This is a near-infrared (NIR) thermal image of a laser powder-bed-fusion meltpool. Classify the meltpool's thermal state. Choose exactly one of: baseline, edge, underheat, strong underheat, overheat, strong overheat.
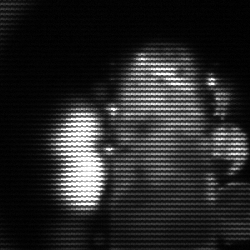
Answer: strong underheat